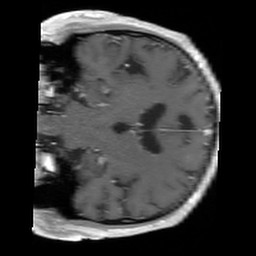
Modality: T1w
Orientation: coronal
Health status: ill
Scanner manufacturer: siemens
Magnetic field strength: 3 T
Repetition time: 0.4 s
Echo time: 0.0026 s